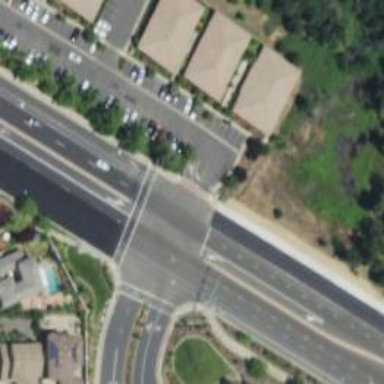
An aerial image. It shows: Pedestrian crossing with zebra markings on footway.